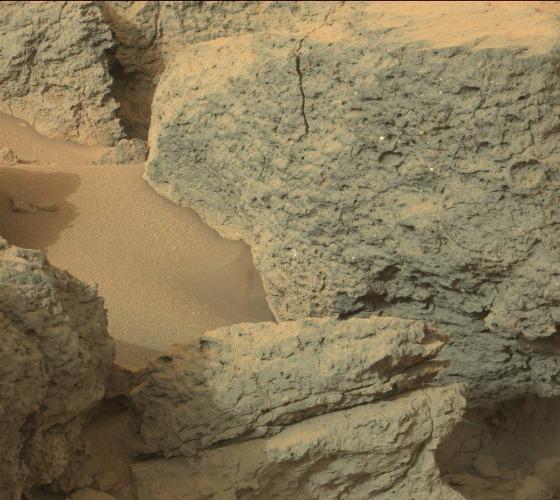
Terrain classes present: Gravel / Sand / Soil, Rock, Shadow